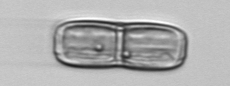
Label: Ephemera